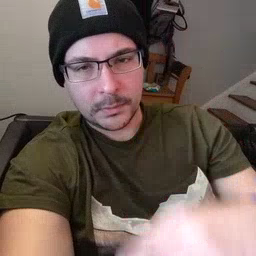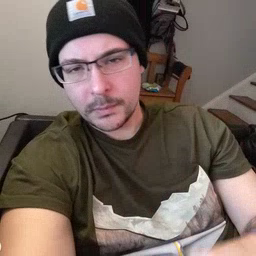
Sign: sick